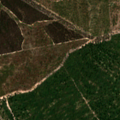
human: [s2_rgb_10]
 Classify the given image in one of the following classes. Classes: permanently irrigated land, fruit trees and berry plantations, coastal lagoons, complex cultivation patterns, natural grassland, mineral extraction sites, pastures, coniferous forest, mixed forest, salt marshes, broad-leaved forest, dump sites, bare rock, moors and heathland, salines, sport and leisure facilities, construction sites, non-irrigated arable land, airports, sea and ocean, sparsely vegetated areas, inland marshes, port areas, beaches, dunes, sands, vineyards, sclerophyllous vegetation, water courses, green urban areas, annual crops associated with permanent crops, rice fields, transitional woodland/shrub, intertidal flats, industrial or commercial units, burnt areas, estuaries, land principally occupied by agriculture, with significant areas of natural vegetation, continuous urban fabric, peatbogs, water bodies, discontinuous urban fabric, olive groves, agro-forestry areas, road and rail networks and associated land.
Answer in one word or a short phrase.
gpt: continuous urban fabric